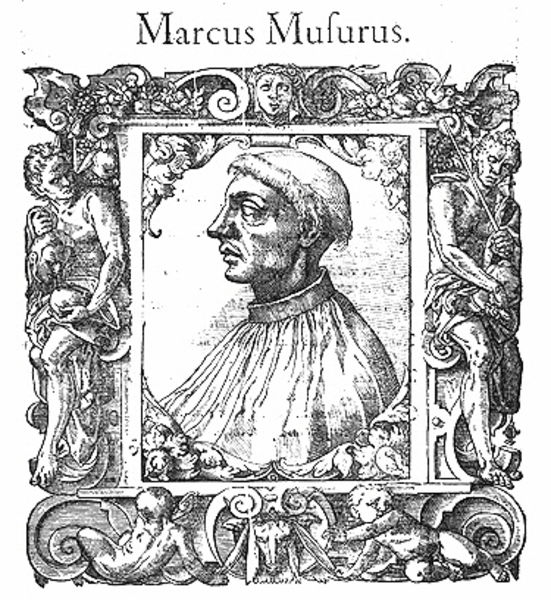
Titel: Bildnis des Kardinals Markus Masurus
Künstler: Tobias Stimmer
Institution: (Seriendruck)
Schlagwörter: blätter, dunkel, kopf, mann, nackt, umhang, weiß, menschen, blumen, frau, frisur, grau, hell, hut, köpfe, mund, männer, nase, ohr, profil, schwarz, zeichnung, blick, obst, tier, tuch, muster, ornament, gesichter, hemd, kappe, mütze, augen, bibel, falten, gesicht, kragen, rahmen, schädel, bild, bildnis, herr, portrait, porträt, auge, figur, haare, kutte, blatt, kinn, lippen, schulter, umrandung, engel, früchte, putte, putto, ranken, trauben, holzschnitt, schrift, bilderrahmen, man, stab, grafik, graphik, rand, figuren, wein, glatze, floral, ornamente, verzierung, glatt, wange, augenbraue, name, maske, buch, medaillon, umrahmung, druck, druckgrafik, radierung, stich, portait, seite, schwarzweiß, text, überschrift, autor, kittel, haarkranz, braue, voluten, wesen, mittelalter, fresken, mönch, heiliger, volute, schnecken, reben, putten, kupferstich, putti, arabeske, tonsur, latein, lateinisch, markus, frühe neuzeit, fältelung, marcus, augapfel, rollwerk, kuhkopf, marcus mufurus, marcus mufurus., mufurus, mulurus, kopf widder, marcus musurus, blaatter